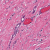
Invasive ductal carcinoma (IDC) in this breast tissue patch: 1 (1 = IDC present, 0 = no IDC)